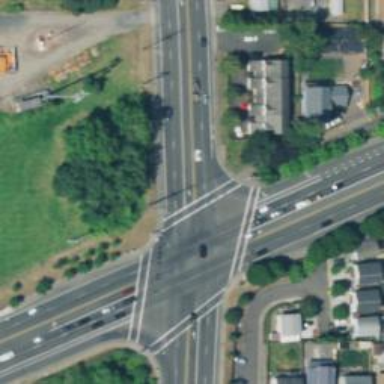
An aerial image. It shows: Footway that serves as traffic island.